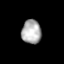
Tissue: skin
Cell type: Epithelial cells
Senescence score: 0.2197
Nuclear area (px): 465
Mean DAPI intensity: 172.215